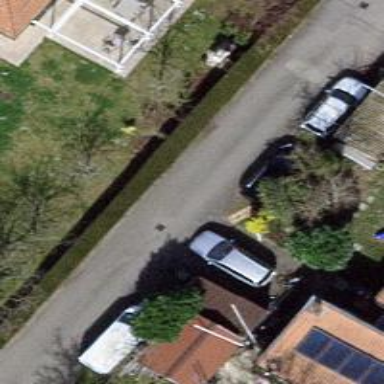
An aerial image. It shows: Driveway leading to service road.